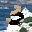
Label: 3